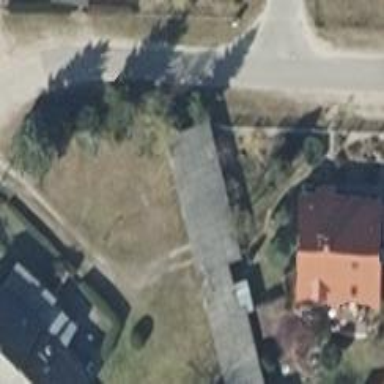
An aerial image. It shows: Building with flat grey roof.